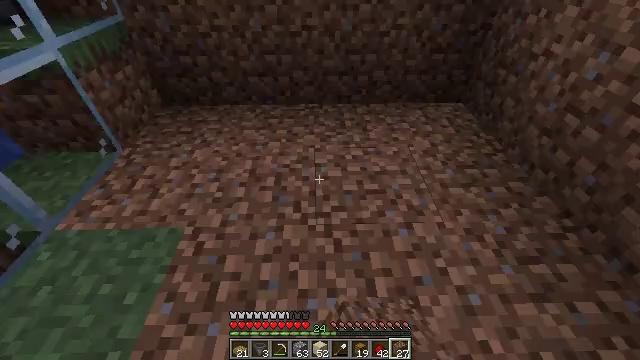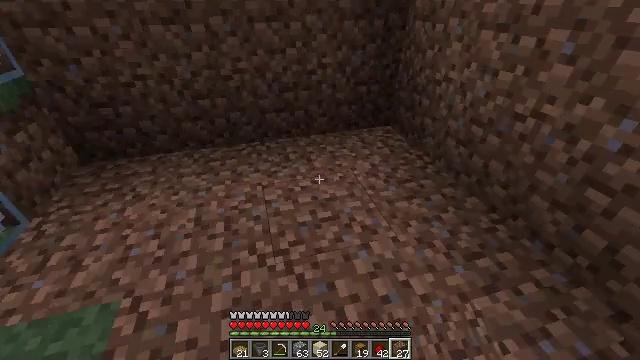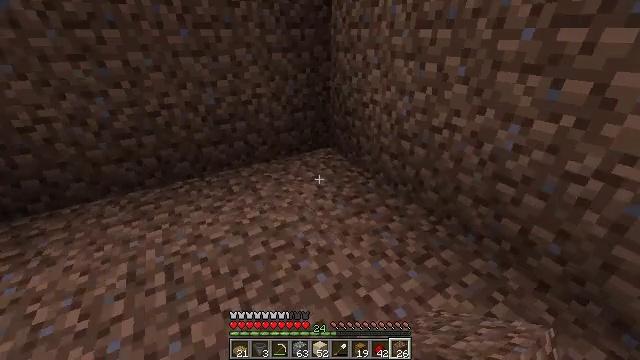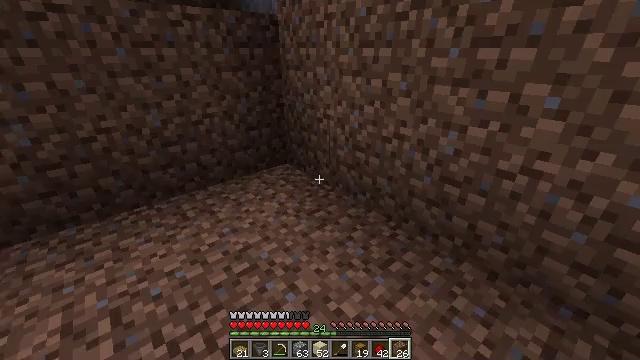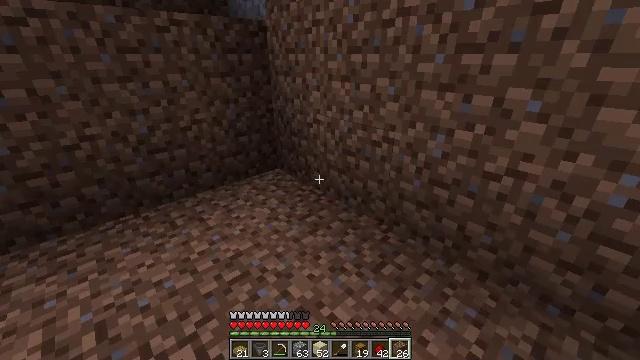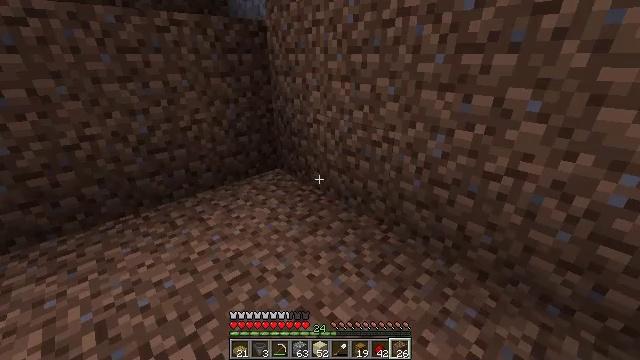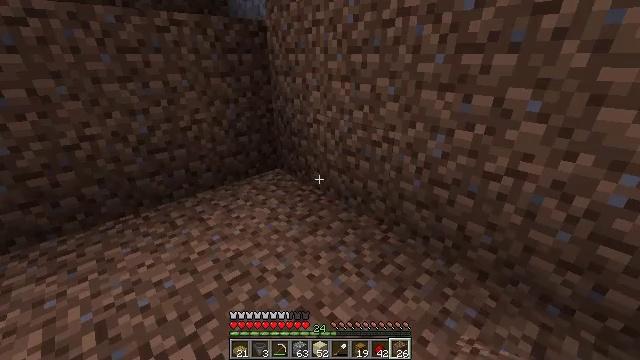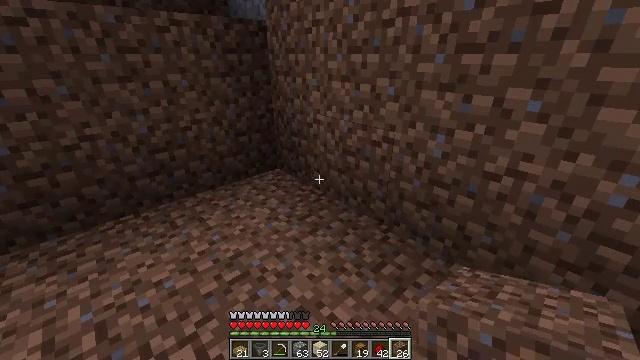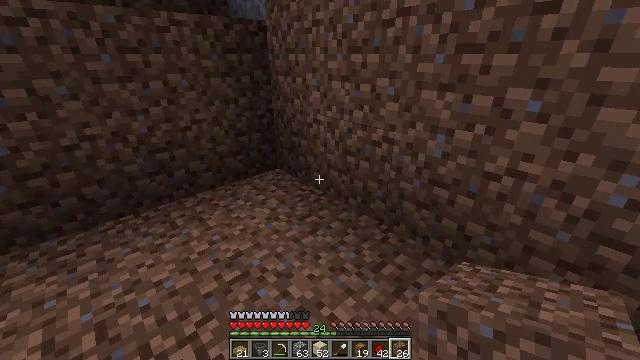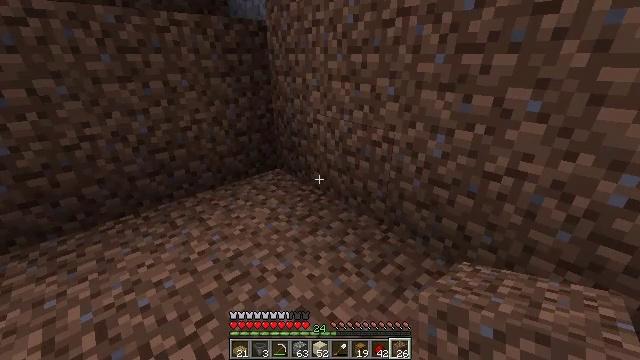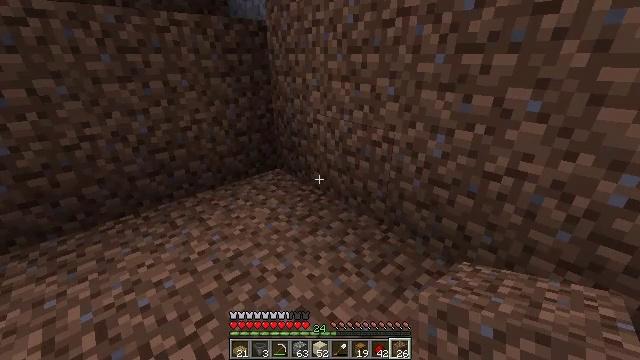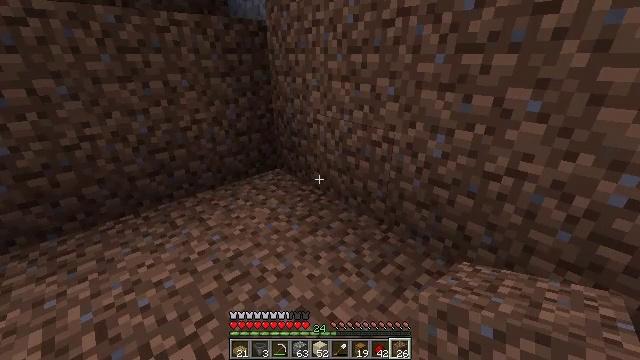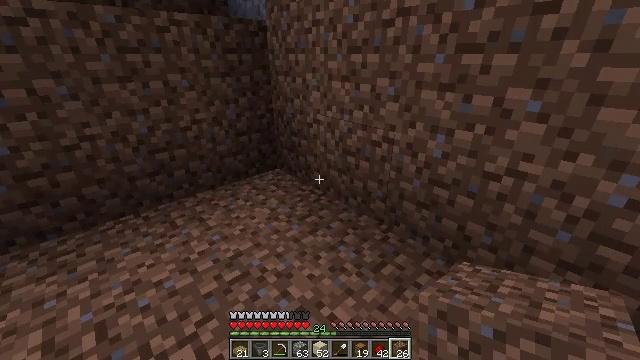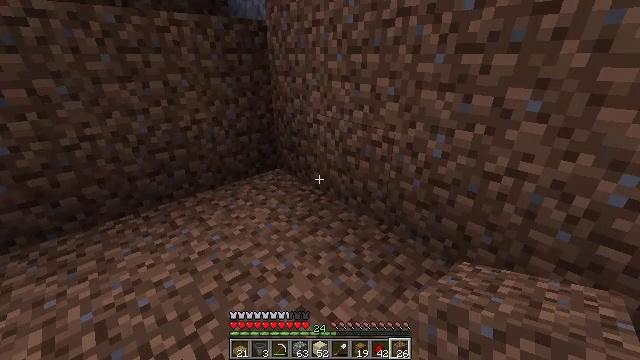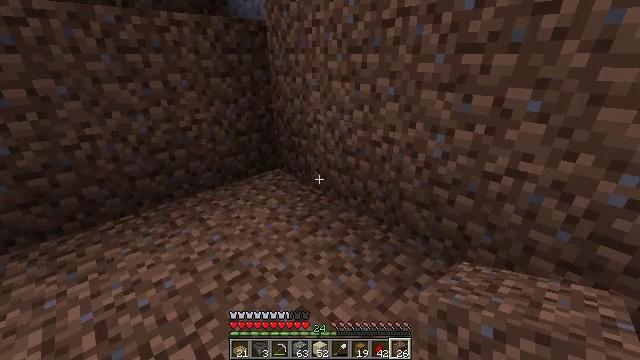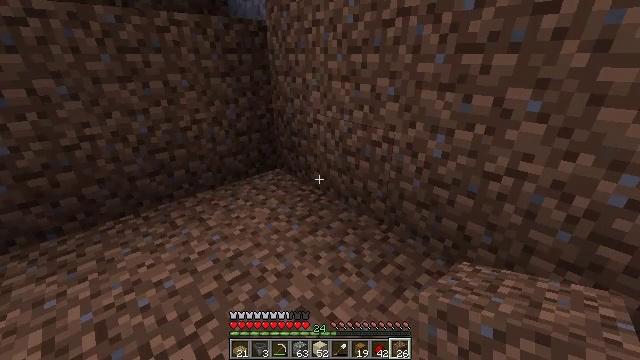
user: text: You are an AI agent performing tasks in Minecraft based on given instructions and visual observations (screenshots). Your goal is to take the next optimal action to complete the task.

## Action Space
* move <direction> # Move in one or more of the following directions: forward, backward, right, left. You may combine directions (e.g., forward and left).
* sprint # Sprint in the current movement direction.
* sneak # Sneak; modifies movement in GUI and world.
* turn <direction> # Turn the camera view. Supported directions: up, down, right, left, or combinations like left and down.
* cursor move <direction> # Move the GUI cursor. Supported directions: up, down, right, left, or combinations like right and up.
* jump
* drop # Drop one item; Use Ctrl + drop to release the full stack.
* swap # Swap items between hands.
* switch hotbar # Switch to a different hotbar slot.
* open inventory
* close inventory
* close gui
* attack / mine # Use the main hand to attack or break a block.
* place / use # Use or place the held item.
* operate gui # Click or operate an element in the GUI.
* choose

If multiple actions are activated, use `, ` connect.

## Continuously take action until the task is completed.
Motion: motion action
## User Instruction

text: Shovel up some gravel.
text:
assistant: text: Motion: turn right and up
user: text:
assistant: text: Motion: turn right and up
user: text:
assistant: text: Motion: turn right and up
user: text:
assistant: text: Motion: turn right and up
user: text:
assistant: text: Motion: no_op
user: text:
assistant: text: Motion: no_op
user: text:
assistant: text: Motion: no_op
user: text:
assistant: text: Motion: no_op
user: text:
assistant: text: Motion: no_op
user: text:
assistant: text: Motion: no_op
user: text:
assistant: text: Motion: no_op
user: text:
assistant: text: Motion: no_op
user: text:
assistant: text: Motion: no_op
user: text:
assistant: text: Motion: no_op
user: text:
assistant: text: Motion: no_op
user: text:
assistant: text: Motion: no_op
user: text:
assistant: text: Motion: no_op
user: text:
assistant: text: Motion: no_op
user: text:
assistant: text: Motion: no_op
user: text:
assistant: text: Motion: turn up
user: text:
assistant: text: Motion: turn right and up
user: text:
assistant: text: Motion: turn right and up
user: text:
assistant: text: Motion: turn right and up
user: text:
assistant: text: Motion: turn right and up
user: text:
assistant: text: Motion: turn right
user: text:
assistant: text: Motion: turn right
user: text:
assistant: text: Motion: no_op
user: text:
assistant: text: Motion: no_op
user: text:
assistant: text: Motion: no_op
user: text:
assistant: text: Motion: no_op